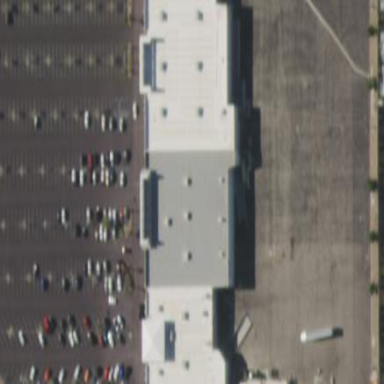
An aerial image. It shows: Retail building.